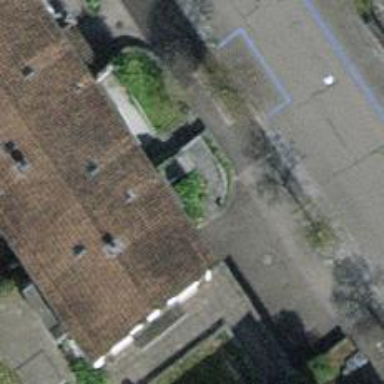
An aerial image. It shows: Terrace-style building with gabled roof.